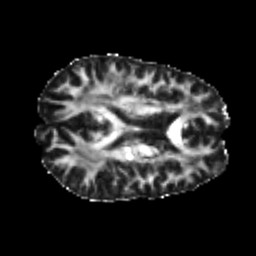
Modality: FA
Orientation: axial
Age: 21
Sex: male
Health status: healthy
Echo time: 0.074 s